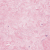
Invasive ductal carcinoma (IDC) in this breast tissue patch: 0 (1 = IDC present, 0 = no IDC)